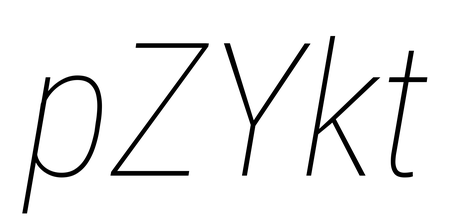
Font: Roboto-Italic_Condensed_Thin_Italic